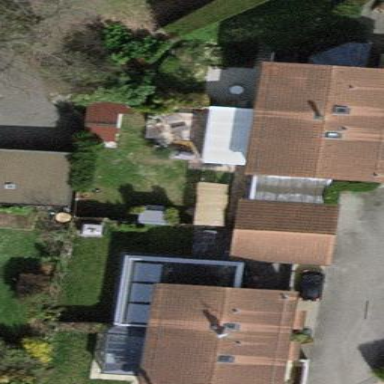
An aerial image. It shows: Garden surrounded by fence.